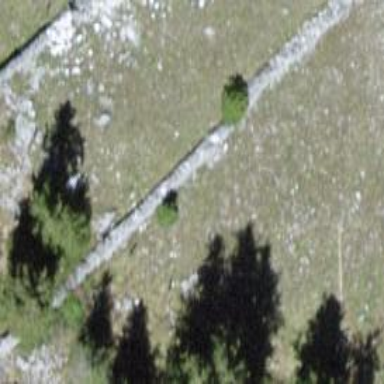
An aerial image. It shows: Wall is shown in the image.